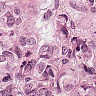
Metastatic tissue present: yes